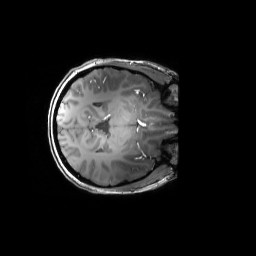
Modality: T1w
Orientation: axial
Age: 24
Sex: female
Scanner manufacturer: siemens
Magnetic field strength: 6.98 T
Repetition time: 2.37 s
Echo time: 0.00231 s